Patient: sex M, age 50
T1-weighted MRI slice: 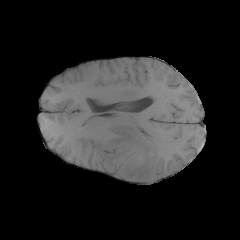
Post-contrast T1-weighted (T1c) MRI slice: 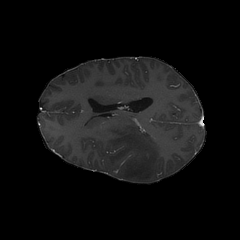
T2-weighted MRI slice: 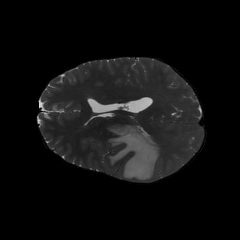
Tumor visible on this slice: yes
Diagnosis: Glioblastoma, IDH-wildtype
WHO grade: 4